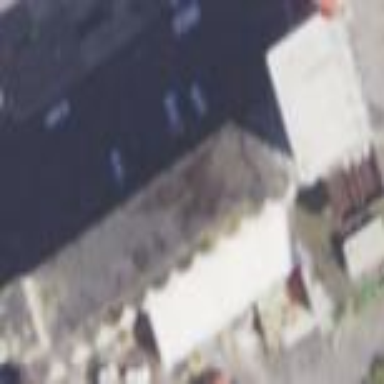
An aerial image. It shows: Historic industrial building. It is industrial works.